Group 1:
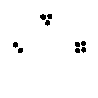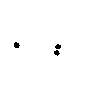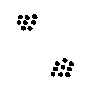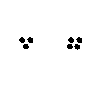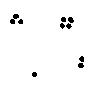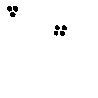
Group 2:
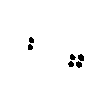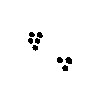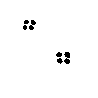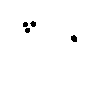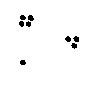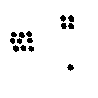
Rule separating the two groups: The numbers of dots can be put into a sequence of consecutive numbers vs. not so.
Concepts: counting, decreasing, dot, increasing, iteration, larger, becoming, number, ordinal_orering, sequence, size_increase_decrease, smaller, becoming
Author: Aaron David Fairbanks